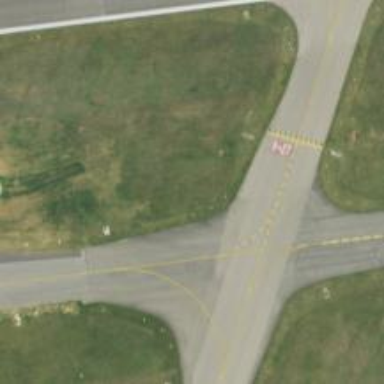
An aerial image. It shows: Image of taxiway at airport.